Field crop: maize
Growth stage: 2
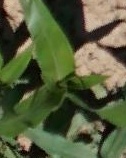
Species: maize